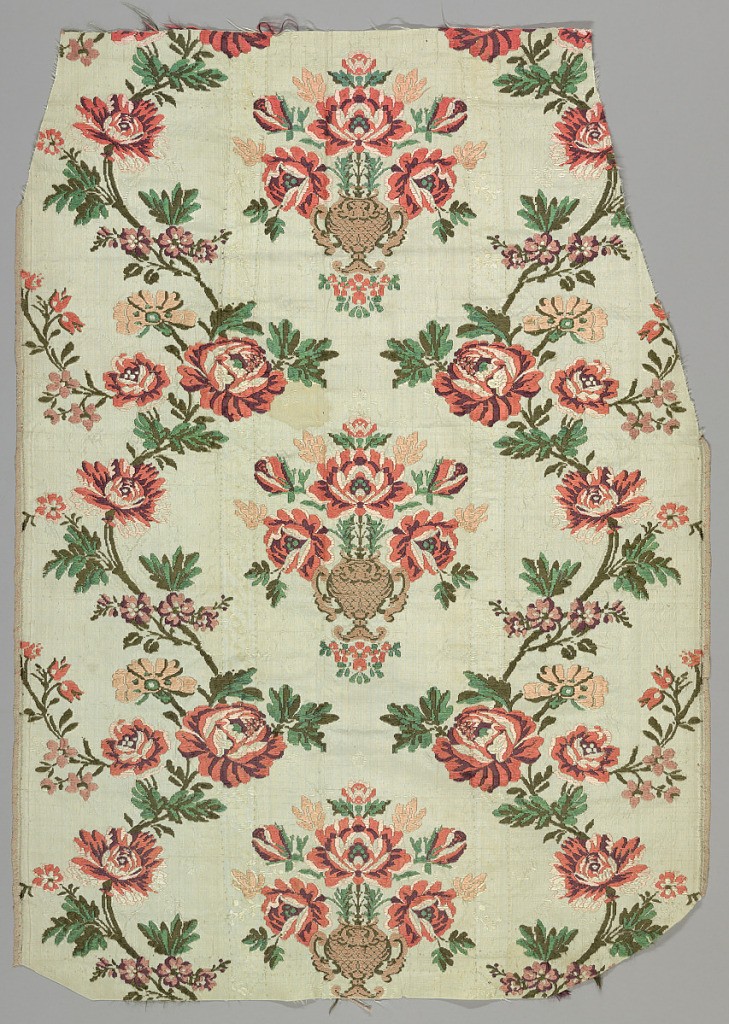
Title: Fragment
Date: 1700–1750
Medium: silk Technique: woven
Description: Symmetrical pattern of flowering vines around flowering urns on a white ground.Both selvages present.